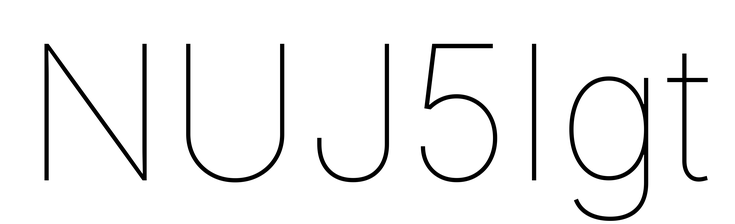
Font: Inter_Thin